Question: I'm working on analyzing the performance of a web application which runs for now on localhost. For that purpose, I'm using Firebugs Net Panel. I've seen Jan's nice explanation of the Net Panel timeline - <URL> . I've also considered the YSlow recommendations to have the components load in the page much quicker and with a smaller file size. But it still requires quite a lot of time.

In the above image the tool tip displays that the second request was started 171-15=156 ms after the first request.
>
Why does it send the request that late? Is something wrong with the browser settings? As far as i know, Firefox can process 6 simultaneous requests - why doesn't it do the 5th and 6th request along the 2nd,3rd,4th request? Can i do something to improve this so that the request gets processed earlier?
Thankx
Specs:
Firefox: 6.0.2
Firebug: 1.8.3
server:localhost
1st request: HTML file
2nd request: CSS file
3rd request: JS file
4th request: JS file
5th request: GIF file
6th request: PNG file
7th request: PNG file
8th request: JS file
9th request: PNG file
10th request: JSON file
11th request: PNG file
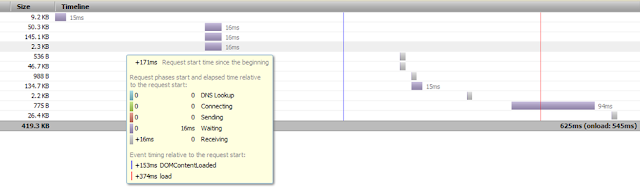
Answer: Requests 3 and 4 are javascript and by default javascript blocks the UI thread as it's downloaded, parsed and executed.
Have a read of this article by @souders which explains in a bit more depth (http://www.stevesouders.com/blog/2010/12/06/evolution-of-script-loading/)
You could try adding the async or defer attributes to the script tags but they'll only work in some browsers. Another option is to move the js to the foot of the page or load it asynchronously as Google Analytics does.